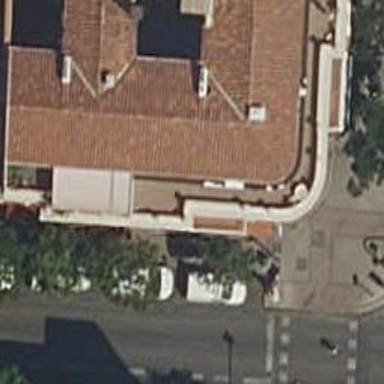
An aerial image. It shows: Restaurant.